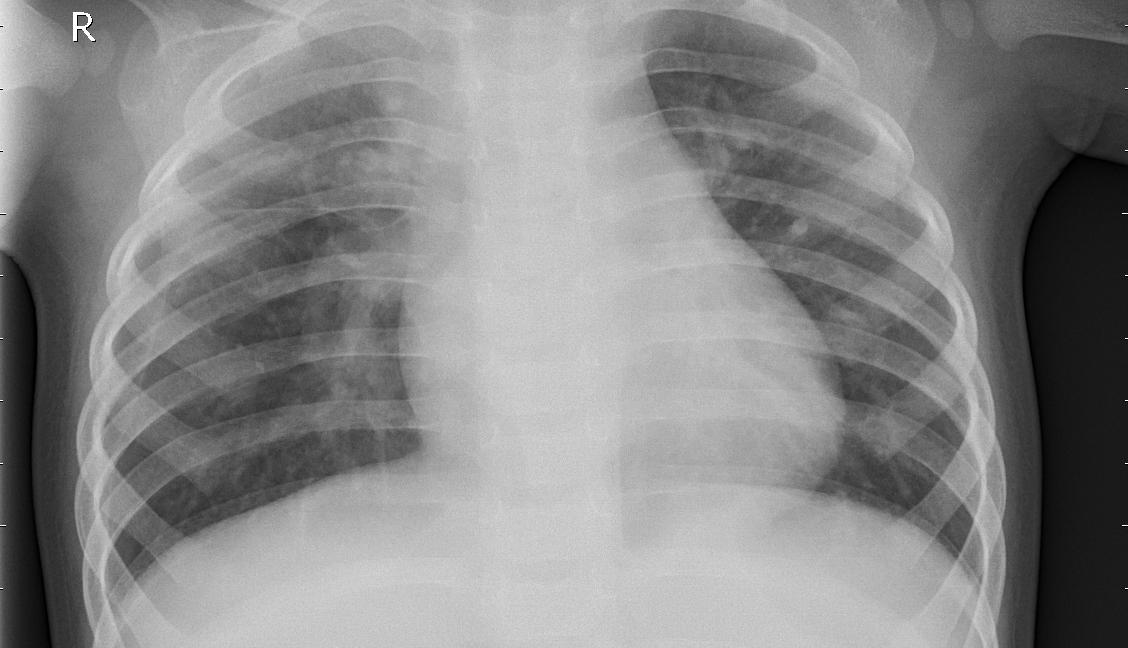
Diagnosis: PNEUMONIA